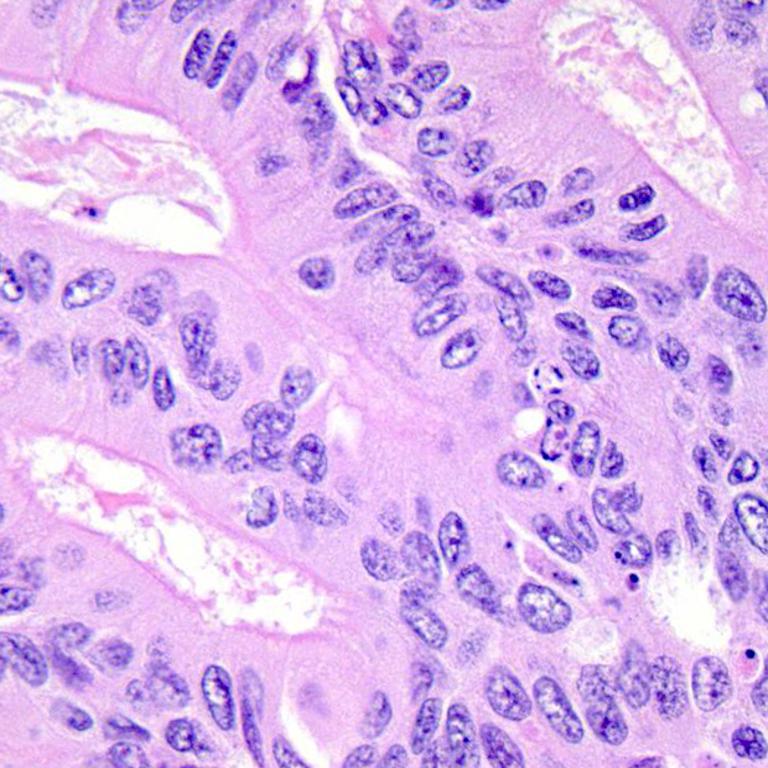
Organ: colon
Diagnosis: adenocarcinomas